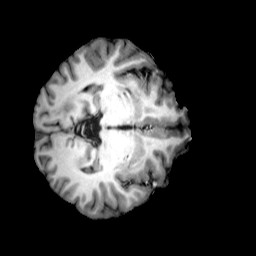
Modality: T1w
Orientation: axial
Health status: ill
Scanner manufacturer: siemens
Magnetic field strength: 3 T
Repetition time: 2 s
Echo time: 0.00303 s